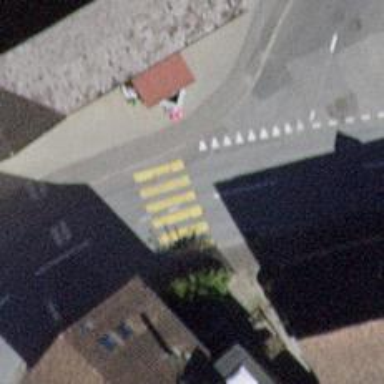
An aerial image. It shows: Marked zebra crossing on the road.